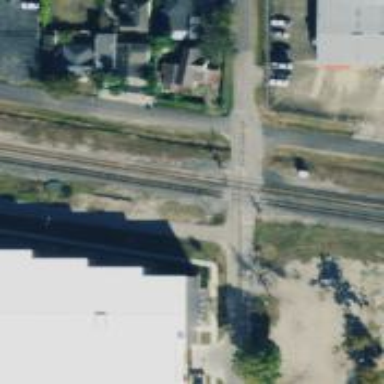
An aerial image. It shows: Level crossing on the railway with lights and full barrier.